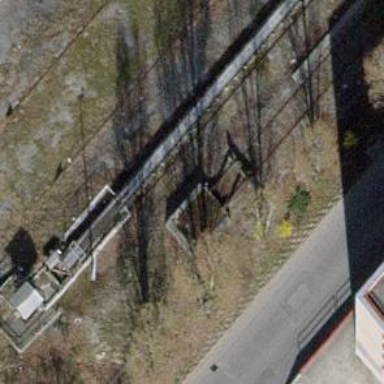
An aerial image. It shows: Railway buffer stop.